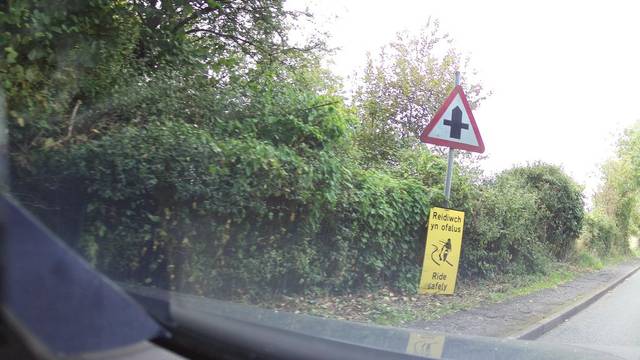
Region: United Kingdom
Coordinates: 51.828, -3.04